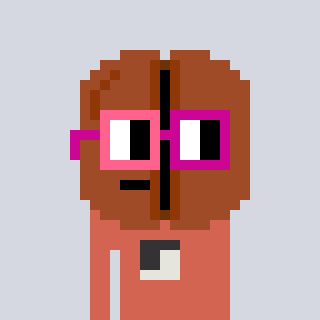
a pixel art character with square pink and red glasses, a coffeebean-shaped head and a peachy-colored body on a cool background